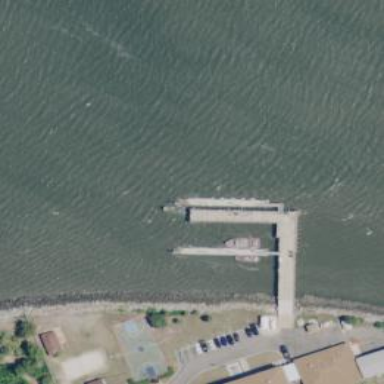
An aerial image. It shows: Pier with mooring facilities.